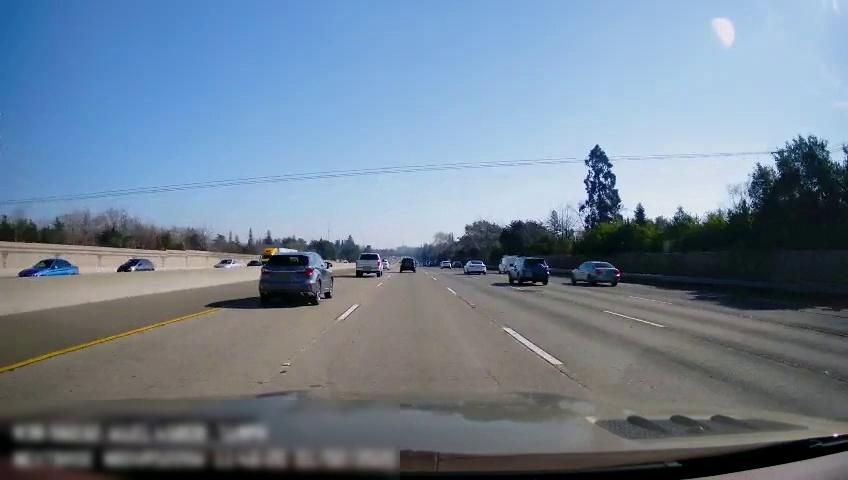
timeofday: Day
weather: Sunny
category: Vehicles | Car
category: Vehicles | Car
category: Vehicles | Car
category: Vehicles | Truck
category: Vehicles | Car
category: Drivable Space
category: Vehicles | Car
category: Vehicles | Truck
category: Vehicles | Car
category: Vehicles | SUV
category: Vehicles | Van
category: Vehicles | Car
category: Vehicles | SUV
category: Vehicles | Car
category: Vehicles | SUV
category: Lanes | Current Lane
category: Lanes | Current Lane
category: Lanes | Alternate Lane
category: Lanes | Alternate Lane
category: Lanes | Alternate Lane